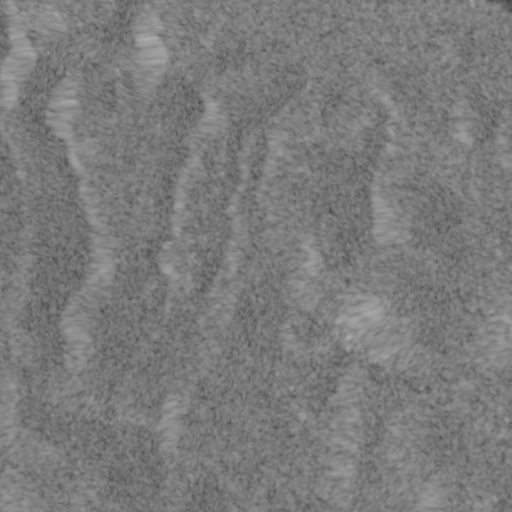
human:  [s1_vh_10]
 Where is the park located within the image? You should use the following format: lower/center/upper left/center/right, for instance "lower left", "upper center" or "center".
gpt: The park is located in the lower center of the image.
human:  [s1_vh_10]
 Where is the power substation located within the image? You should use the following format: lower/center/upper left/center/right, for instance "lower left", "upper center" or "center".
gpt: The power substation is located in the lower right of the image.
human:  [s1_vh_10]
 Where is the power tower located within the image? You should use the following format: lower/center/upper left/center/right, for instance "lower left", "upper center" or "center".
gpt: The power tower is located in the lower of the image.
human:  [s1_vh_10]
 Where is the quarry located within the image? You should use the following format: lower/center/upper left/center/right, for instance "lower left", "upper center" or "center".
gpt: There is no quarry in the image.

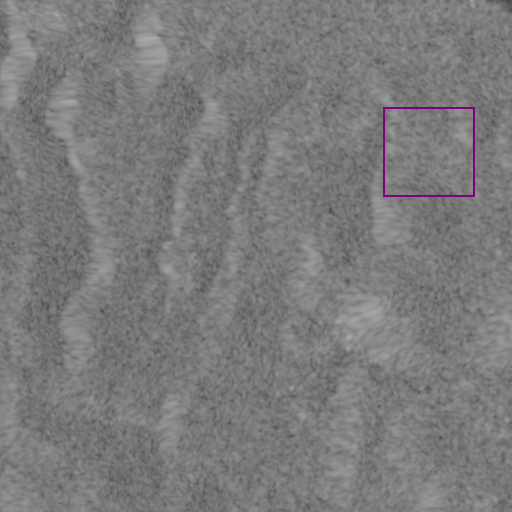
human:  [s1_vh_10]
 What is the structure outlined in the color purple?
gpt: The structure outlined in purple is a crop field.
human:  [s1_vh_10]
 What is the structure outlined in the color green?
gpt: There is no green outline.